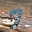
Label: 7